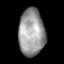
Tissue: lung
Cell type: Epithelial cells
Senescence score: 0.1967
Nuclear area (px): 1179
Mean DAPI intensity: 155.797